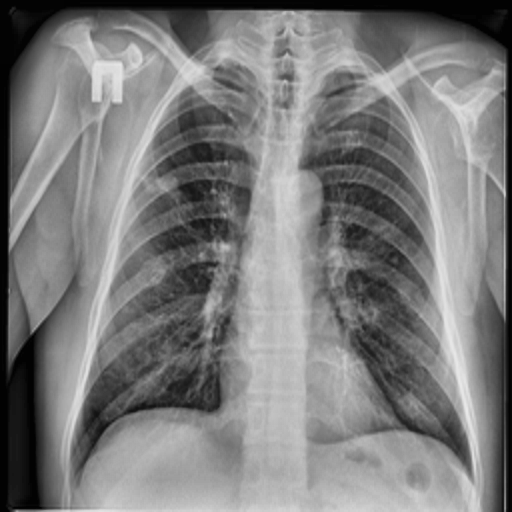
Finding: TUBERCULOSIS